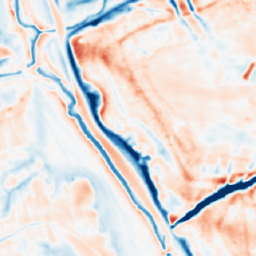
Category: multiscale
Decomposition family: dog_multiscale
Decomposition parameters: sigma_ratio: 1.6
n_scales: 4
base_sigma: 1
Upsampling method: area
Upsampling parameters: scale: 2
Upsampling scale: 2